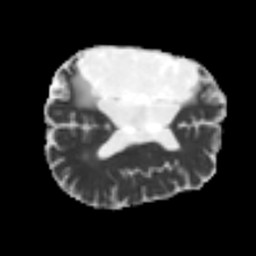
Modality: MD
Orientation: axial
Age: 52
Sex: male
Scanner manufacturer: siemens
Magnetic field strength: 3 T
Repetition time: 4.999 s
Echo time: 0.07946 s